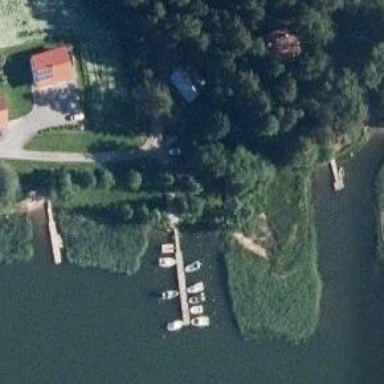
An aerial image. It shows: Man-made pier.